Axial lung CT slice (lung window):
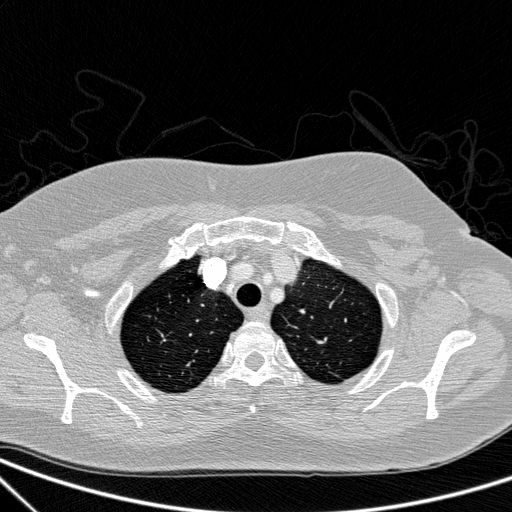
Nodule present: no